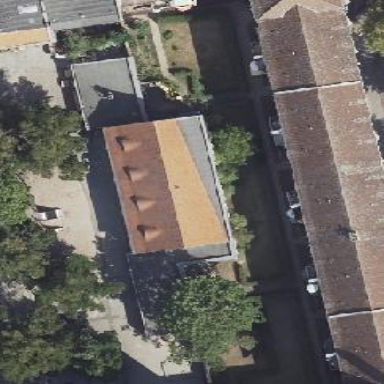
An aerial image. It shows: Part of building.